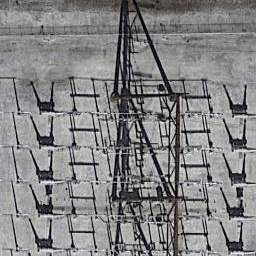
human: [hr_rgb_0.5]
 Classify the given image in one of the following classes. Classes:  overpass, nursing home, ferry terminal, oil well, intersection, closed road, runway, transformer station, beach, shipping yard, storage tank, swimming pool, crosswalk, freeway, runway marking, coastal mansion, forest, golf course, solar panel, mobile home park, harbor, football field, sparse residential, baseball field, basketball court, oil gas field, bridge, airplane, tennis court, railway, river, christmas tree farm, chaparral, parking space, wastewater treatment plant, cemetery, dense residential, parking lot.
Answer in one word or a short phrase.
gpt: transformer station